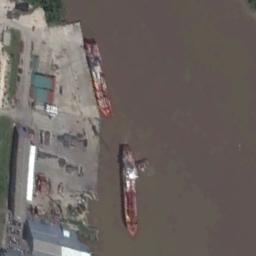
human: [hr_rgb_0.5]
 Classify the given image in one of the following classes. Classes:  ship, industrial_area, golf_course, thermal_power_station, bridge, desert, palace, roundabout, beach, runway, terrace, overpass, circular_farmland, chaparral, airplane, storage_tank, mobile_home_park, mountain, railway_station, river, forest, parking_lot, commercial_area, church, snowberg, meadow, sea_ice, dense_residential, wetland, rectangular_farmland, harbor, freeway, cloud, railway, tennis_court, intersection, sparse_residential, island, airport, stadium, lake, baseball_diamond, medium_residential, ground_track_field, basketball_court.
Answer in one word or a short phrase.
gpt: ship